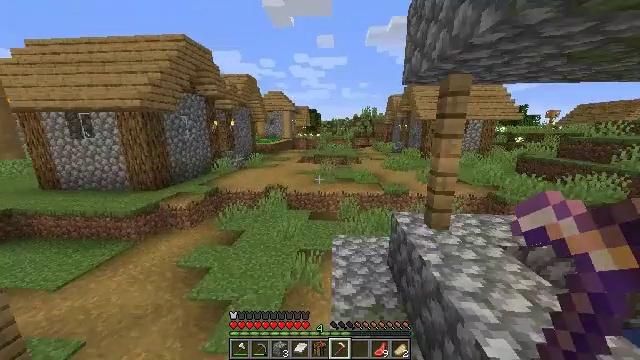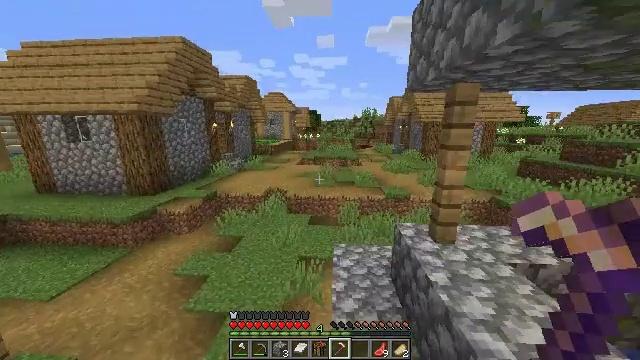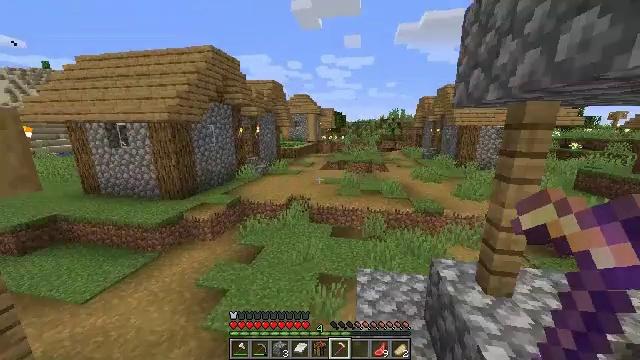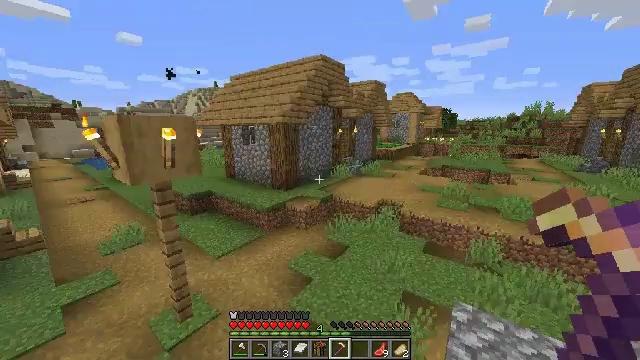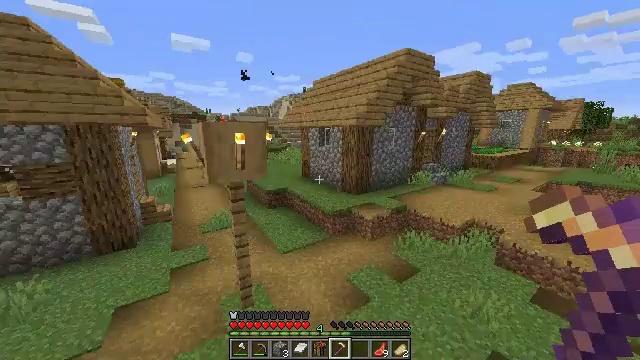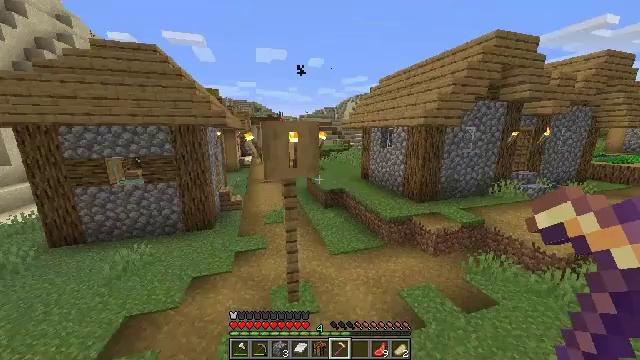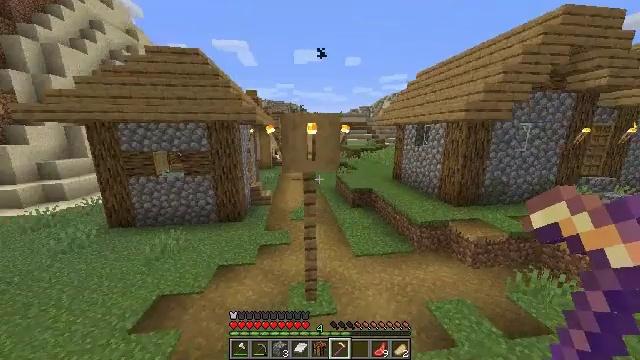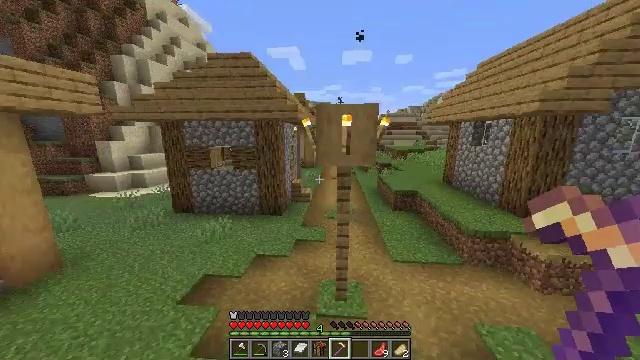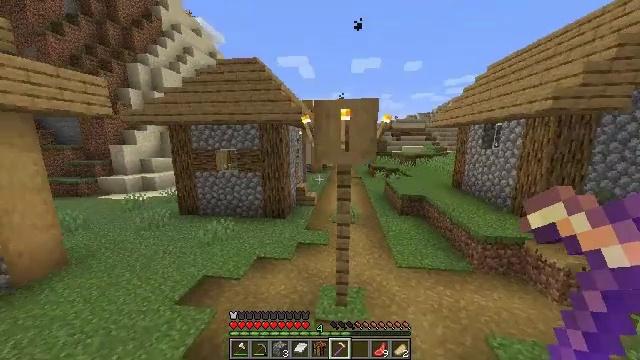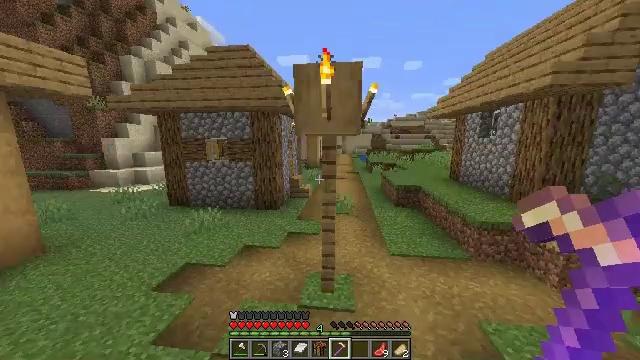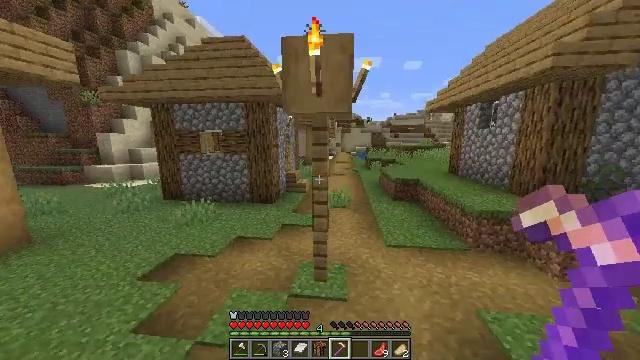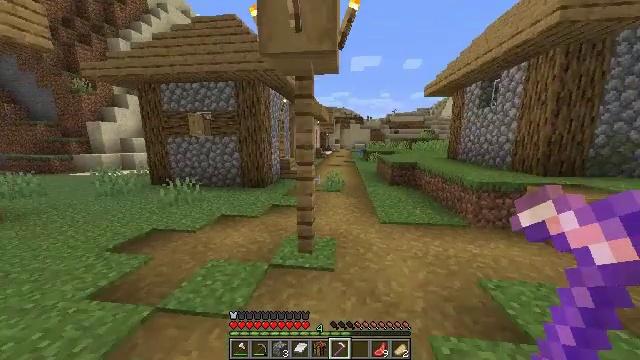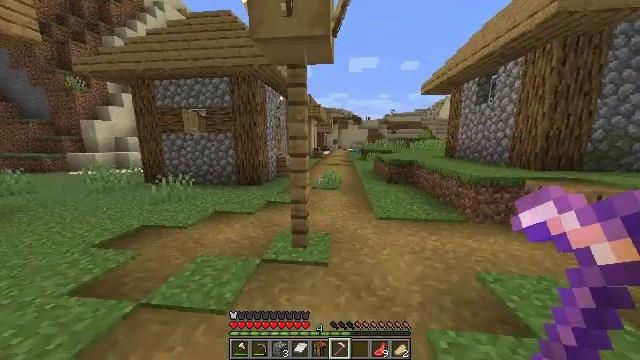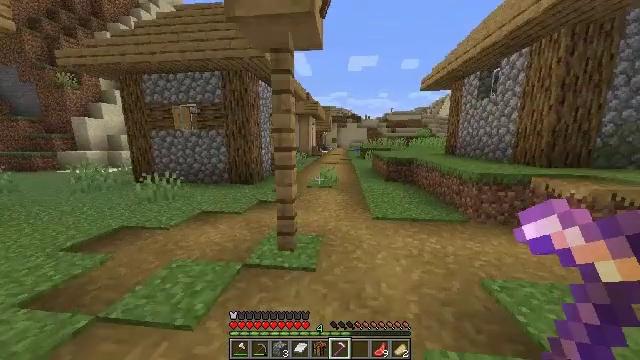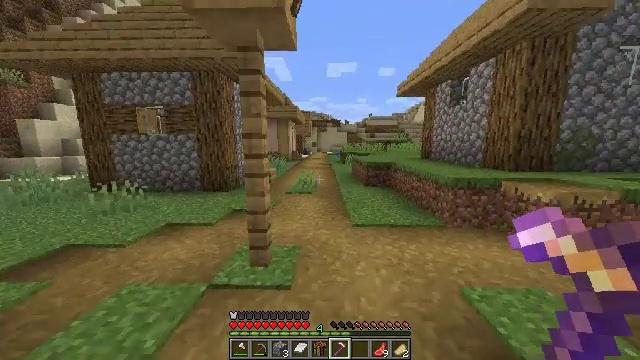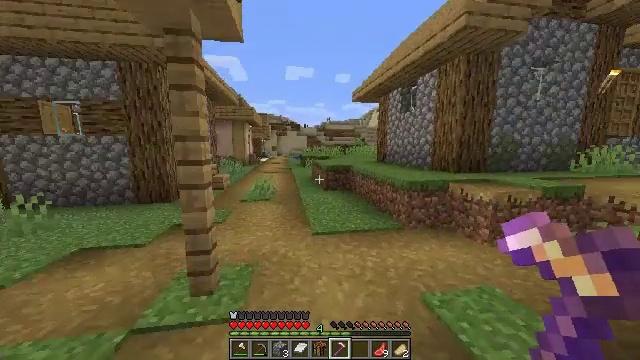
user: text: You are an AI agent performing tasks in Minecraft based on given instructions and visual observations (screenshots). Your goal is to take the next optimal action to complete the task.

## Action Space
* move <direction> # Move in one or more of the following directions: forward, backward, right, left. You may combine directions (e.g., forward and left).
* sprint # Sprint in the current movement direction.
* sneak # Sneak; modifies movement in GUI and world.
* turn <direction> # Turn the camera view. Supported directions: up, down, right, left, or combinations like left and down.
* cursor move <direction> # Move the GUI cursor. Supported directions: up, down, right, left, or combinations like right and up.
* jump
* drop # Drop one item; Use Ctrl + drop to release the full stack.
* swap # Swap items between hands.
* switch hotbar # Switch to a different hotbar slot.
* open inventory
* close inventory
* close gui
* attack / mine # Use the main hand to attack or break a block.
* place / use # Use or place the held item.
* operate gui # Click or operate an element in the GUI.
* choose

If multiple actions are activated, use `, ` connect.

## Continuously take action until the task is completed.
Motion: motion action
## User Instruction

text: Remove the existing composter.
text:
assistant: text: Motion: move forward, sprint, jump
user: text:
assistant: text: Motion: move forward, sprint, turn left, jump
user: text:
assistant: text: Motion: move forward, sprint, turn left, jump
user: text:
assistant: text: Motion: move forward, sprint, turn left, jump
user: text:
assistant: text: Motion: move forward, sprint, turn left, jump
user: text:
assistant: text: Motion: move forward, sprint, turn left, jump
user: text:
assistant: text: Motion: move forward, sprint, turn left, jump
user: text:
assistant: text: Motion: move forward, sprint, turn left and up, jump
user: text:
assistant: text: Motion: move forward, sprint, jump
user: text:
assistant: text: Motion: move forward, sprint, jump
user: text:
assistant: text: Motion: move forward, sprint
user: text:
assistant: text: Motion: move forward, sprint
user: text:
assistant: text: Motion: move forward, sprint
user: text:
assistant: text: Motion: move forward, sprint, turn right and up
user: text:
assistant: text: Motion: move forward, sprint, turn right
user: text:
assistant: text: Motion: move forward, sprint, turn right
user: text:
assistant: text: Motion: move forward, sprint, turn right
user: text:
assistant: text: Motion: move forward, sprint, turn right
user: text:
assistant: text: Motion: move forward, sprint, turn right
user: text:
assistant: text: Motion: move forward, sprint, turn right
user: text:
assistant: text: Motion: move forward, sprint, turn right and down
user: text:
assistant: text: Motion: move forward, sprint, turn right
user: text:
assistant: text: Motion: move forward, sprint, turn right
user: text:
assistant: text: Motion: move forward, sprint
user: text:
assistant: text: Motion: move forward, sprint
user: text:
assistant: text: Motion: move forward, sprint
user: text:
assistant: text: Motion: move forward, sprint
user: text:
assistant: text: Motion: move forward, sprint
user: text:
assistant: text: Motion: move forward, sprint, jump
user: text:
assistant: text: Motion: move forward, sprint, jump